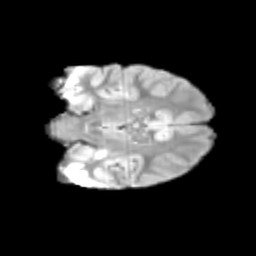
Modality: T2w
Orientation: coronal
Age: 10
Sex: male
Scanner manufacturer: siemens
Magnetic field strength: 3 T
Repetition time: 3.8 s
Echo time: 0.07 s